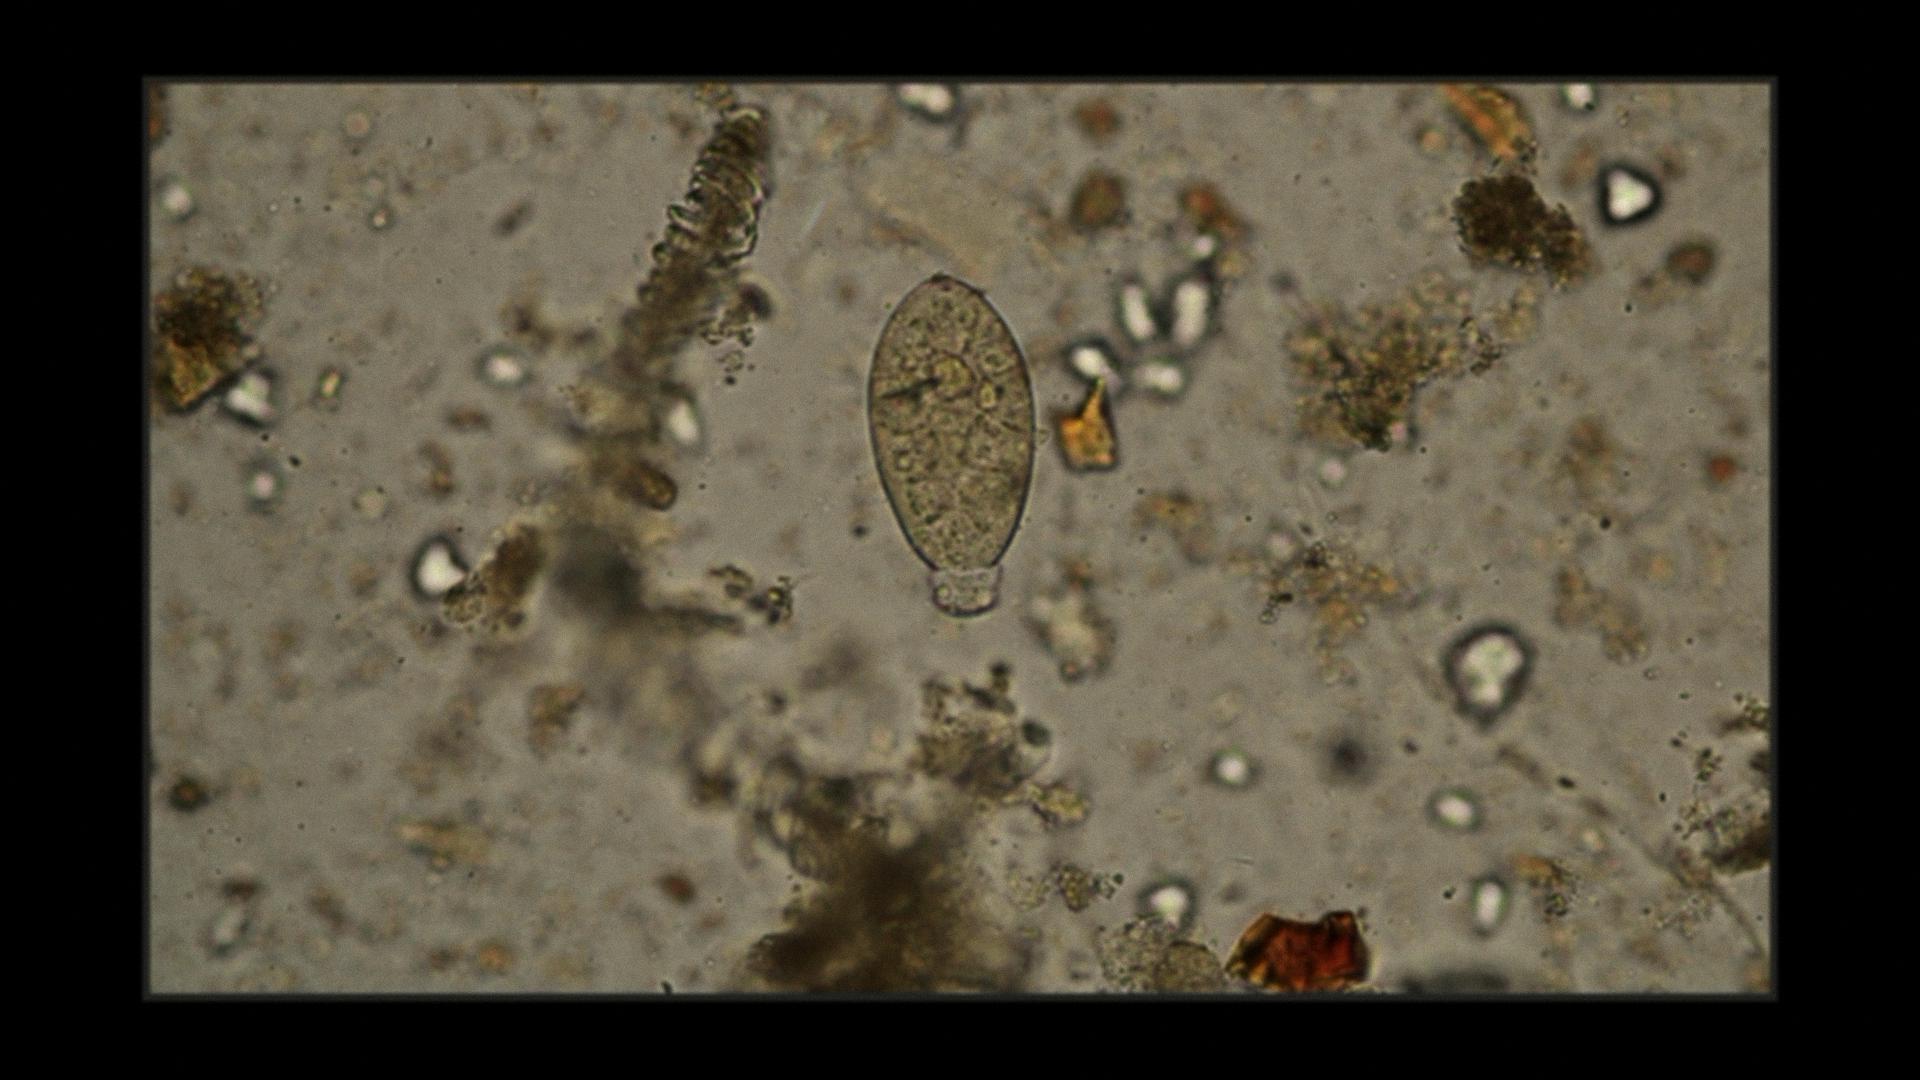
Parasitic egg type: Fasciolopsis buski